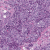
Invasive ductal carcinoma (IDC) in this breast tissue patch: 1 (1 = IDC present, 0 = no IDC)